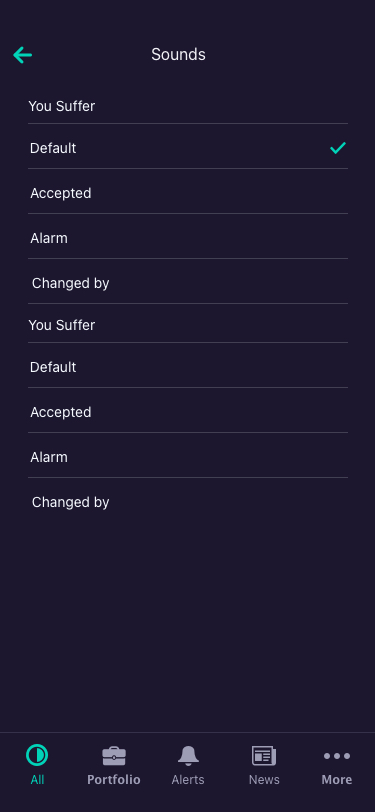
Text in this UI design:
You Suffer
Default
Accepted
Alarm
Changed by
You Suffer
Default
Accepted
Alarm
Changed by
Sounds
All
Portfolio
Alerts
News
More